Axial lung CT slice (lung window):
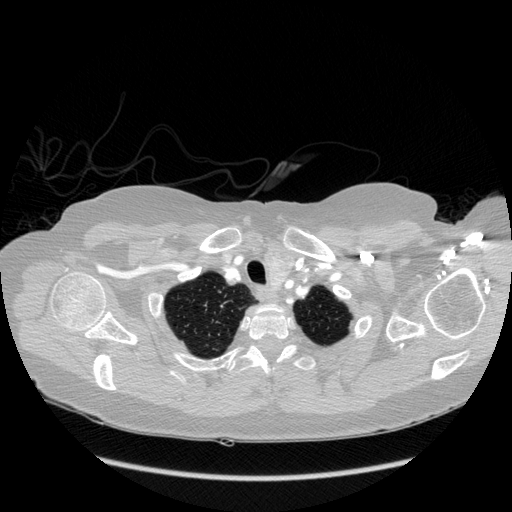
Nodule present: no